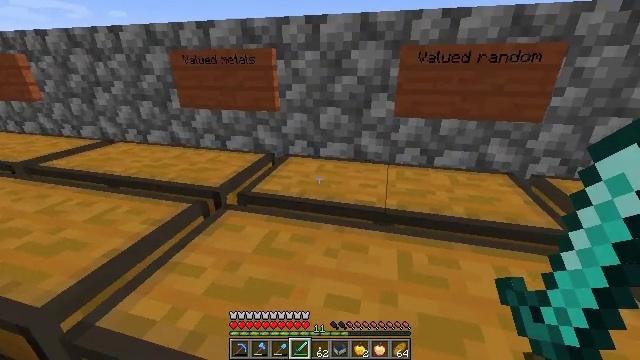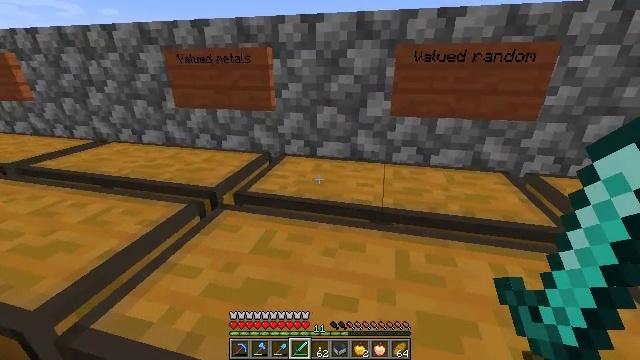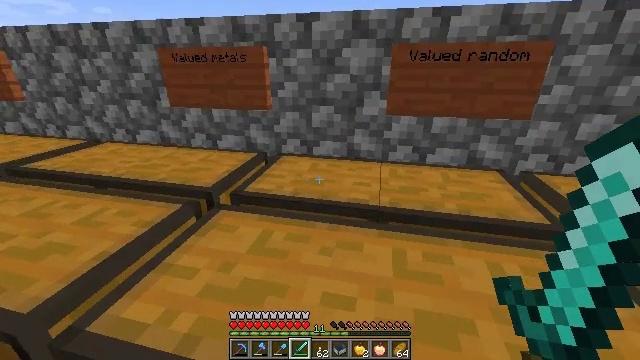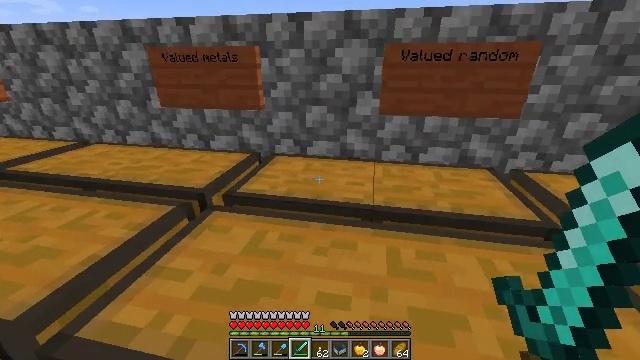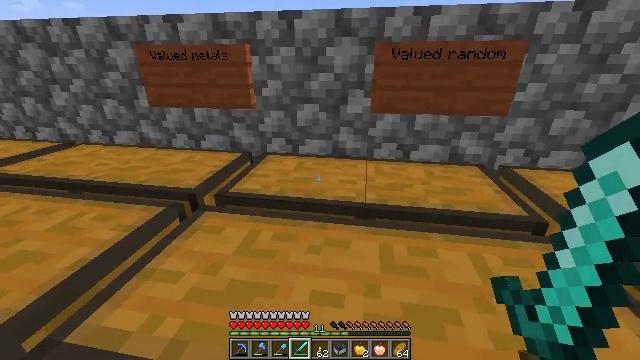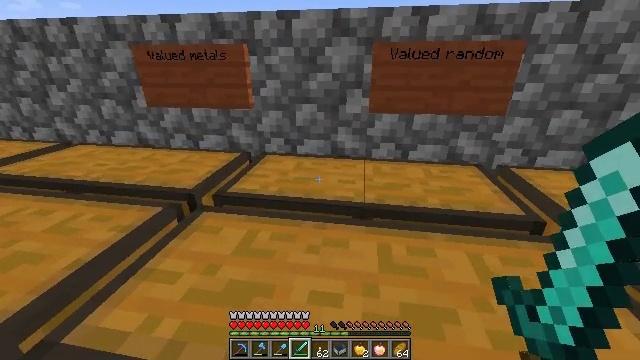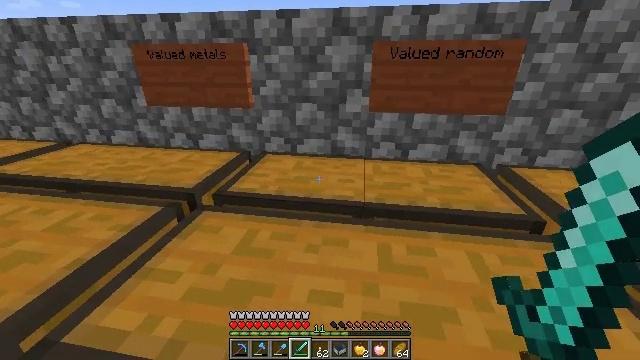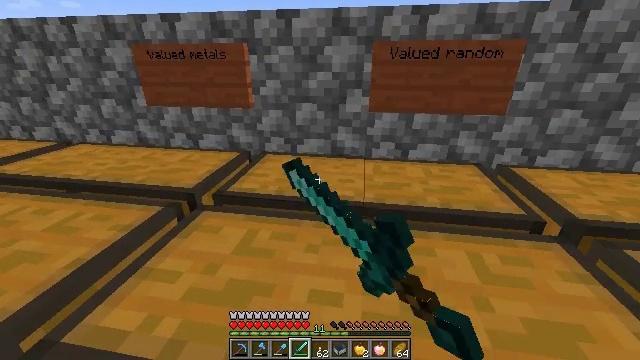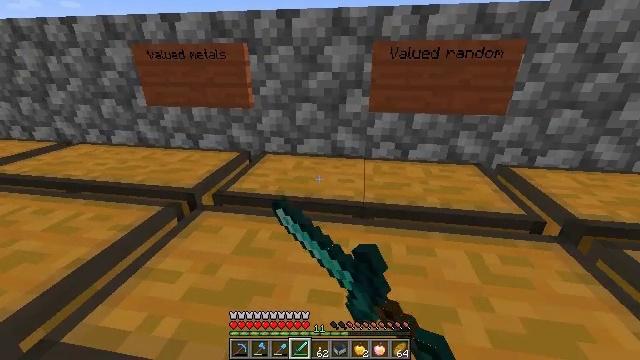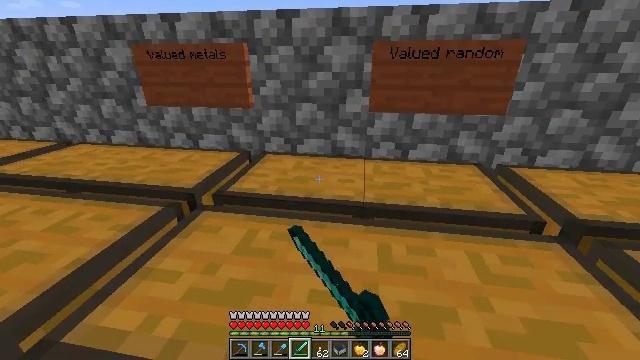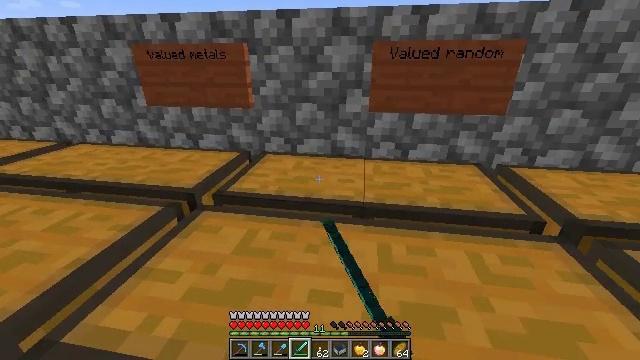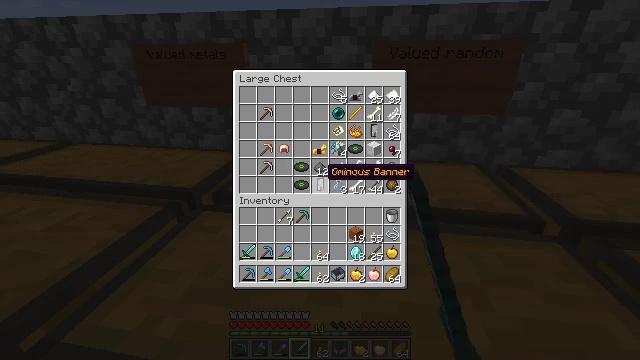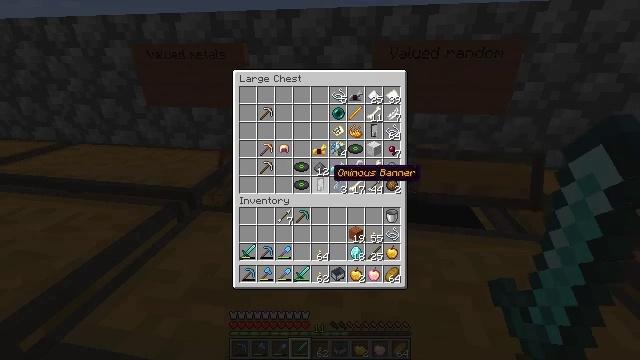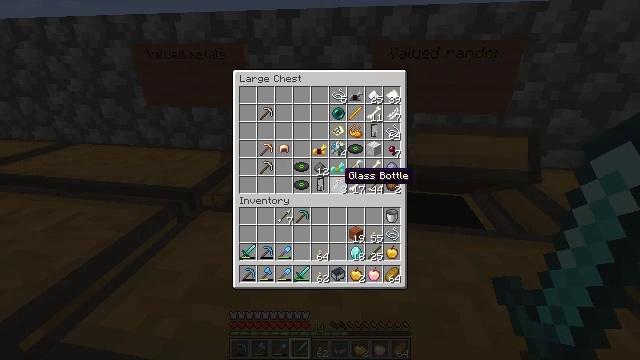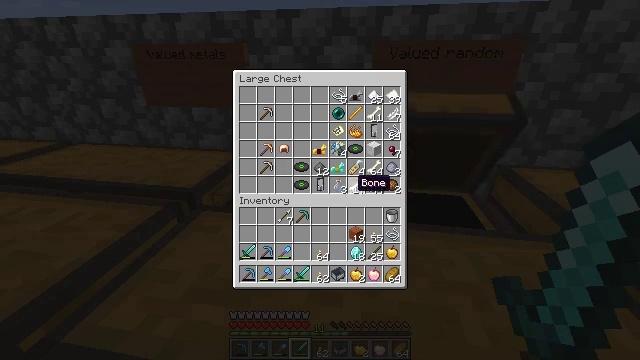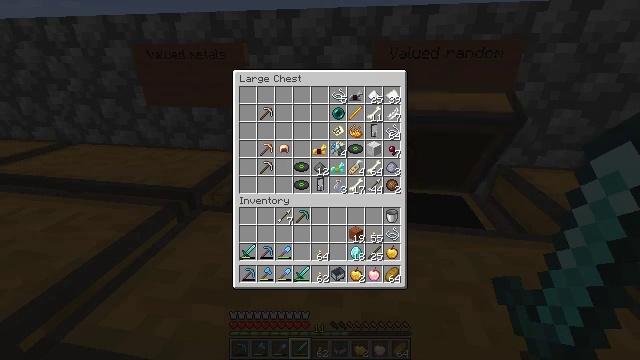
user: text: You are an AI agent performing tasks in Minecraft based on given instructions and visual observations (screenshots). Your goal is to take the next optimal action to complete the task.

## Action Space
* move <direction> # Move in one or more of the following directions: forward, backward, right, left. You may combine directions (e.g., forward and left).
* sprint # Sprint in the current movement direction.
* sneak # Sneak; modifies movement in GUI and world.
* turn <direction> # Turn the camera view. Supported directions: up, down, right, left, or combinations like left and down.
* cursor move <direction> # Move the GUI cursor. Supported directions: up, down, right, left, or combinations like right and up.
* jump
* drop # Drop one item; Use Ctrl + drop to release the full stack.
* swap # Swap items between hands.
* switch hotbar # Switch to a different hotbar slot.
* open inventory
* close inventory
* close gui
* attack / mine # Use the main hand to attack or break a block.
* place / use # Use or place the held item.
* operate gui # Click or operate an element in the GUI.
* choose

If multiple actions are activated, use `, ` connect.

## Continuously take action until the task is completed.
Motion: motion action
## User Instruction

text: Open the crafting table to craft a diamond shovel.
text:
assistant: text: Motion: no_op
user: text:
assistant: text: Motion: no_op
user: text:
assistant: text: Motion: turn right
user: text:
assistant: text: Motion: turn right
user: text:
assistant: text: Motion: no_op
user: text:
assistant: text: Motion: use / place
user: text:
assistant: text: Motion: use / place
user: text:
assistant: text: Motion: use / place
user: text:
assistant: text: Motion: no_op
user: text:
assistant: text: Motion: no_op
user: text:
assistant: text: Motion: open gui
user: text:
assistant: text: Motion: no_op
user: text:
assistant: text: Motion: cursor move right
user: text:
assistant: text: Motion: cursor move right and down
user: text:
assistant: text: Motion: cursor move right and down
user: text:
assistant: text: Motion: cursor move right and down
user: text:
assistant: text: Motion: cursor move down
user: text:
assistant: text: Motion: cursor move down
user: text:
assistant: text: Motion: cursor move down
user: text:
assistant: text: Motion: no_op
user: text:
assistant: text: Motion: no_op
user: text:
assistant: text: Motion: no_op
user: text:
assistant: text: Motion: no_op
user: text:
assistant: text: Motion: no_op
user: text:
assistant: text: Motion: no_op
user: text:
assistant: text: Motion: no_op
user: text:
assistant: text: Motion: no_op
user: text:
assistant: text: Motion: no_op
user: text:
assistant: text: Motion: no_op
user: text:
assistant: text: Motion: no_op